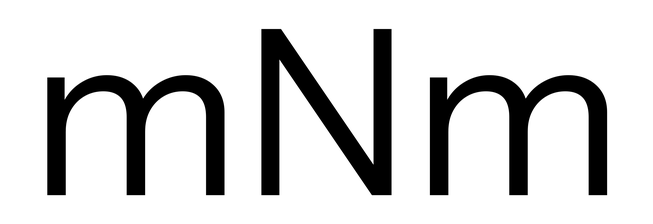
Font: InstrumentSans_Regular